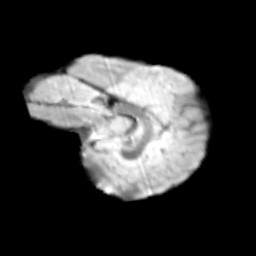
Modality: T2w
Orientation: sagittal
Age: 10
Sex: male
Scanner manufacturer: siemens
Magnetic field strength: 3 T
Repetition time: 3.8 s
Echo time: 0.07 s